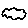
Label: cloud